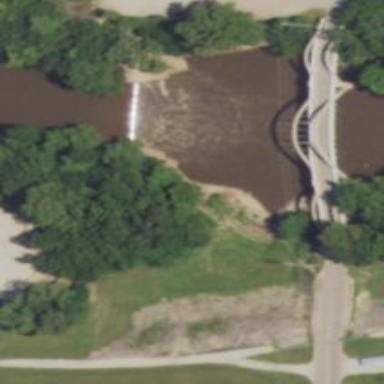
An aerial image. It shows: Weir along the waterway.